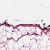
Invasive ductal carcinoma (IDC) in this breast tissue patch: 0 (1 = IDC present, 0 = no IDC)